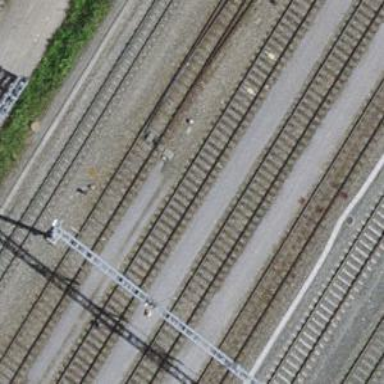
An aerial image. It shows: Railway switch.